Question: In my app, I display a check list using a 'ListView'. Every row in my check list is represented by a model, which is an object of the 'ChecklistenPunkt' class. There are three different types of rows:
1. a headline
2. an additional text
3. a question
The third type has two 'Buttons' in it which are linked by two 'OnClickListeners': The first 'Button' is for a positive answer, the second one for a negative answer. When the view is build, both of them are gray, indicating that this question is not yet answered. If the left 'Button'is clicked it turns green and the second one is getting a dark gray background. If the right 'Button' is clicked it turns red and the first one is getting a dark gray background. When a 'Button' is clicked the answering state is saved as an 'ChecklistenPunktStatus'. This is an 'Enum' which has three entries (okay, not okay, not answered).
Here is a little image of the 'Buttons' in three rows, showing the different states:

Here is my adapter code:
'''
public class ChecklisteAdapter extends ArrayAdapter<Object> {
private List<ChecklistenPunkt> list;
private SparseArray<ChecklistenPunktStatus> sparseArray;
private Context context;
public ChecklisteAdapter(Context context, List<ChecklistenPunkt> objects) {
super(context, 0);
list = objects;
sparseArray = new SparseArray<ChecklistenPunktStatus>();
for (int i = 0; i < list.size(); i++) {
sparseArray.put(i, ChecklistenPunktStatus.NICHT_SELEKTIERT);
}
this.context = context;
}
@Override
public int getCount() {
return list.size();
}
@Override
public ChecklistenPunkt getItem(int position) {
return list.get(position);
}
@Override
public int getItemViewType(int position) {
ChecklistenPunkt p = (ChecklistenPunkt) list.get(position);
return p.getTyp();
}
@Override
public int getViewTypeCount() {
return 3;
}
@Override
public View getView(final int position, View convertView, ViewGroup parent) {
View v = null;
int type = getItemViewType(position);
if (convertView == null) {
LayoutInflater inflater = (LayoutInflater) getContext().getSystemService(Context.LAYOUT_INFLATER_SERVICE);
final ViewHolder viewHolder = new ViewHolder();
switch (type) {
case Util.CHECKLISTE_FRAGE:
v = inflater.inflate(R.layout.pruefung_durchfuehren_list_item_frage, null);
viewHolder.nummer = (TextView) v.findViewById(R.id.check_nummer);
viewHolder.komponente = (TextView) v.findViewById(R.id.check_komponente);
viewHolder.funktion = (TextView) v.findViewById(R.id.check_funktion);
viewHolder.kriterium = (TextView) v.findViewById(R.id.check_kriterium);
viewHolder.erlaeuterung = (TextView) v.findViewById(R.id.check_erlaeuterung);
viewHolder.io = (Button) v.findViewById(R.id.button_i_o);
viewHolder.nio = (Button) v.findViewById(R.id.button_n_i_o);
viewHolder.io.setOnClickListener(new OnClickListener() {
@Override
public void onClick(View v) {
viewHolder.io.setBackgroundColor(Color.GREEN);
viewHolder.io.setEnabled(false);
viewHolder.nio.setBackgroundColor(Color.GRAY);
viewHolder.nio.setEnabled(true);
sparseArray.put(position, ChecklistenPunktStatus.IN_ORDNUNG);
}
});
viewHolder.nio.setOnClickListener(new OnClickListener() {
@Override
public void onClick(View v) {
viewHolder.nio.setBackgroundColor(Color.RED);
viewHolder.nio.setEnabled(false);
viewHolder.io.setBackgroundColor(Color.GRAY);
viewHolder.io.setEnabled(true);
sparseArray.put(position, ChecklistenPunktStatus.NICHT_IN_ORDNUNG);
}
});
ChecklistenPunktStatus status = sparseArray.get(position);
if (status == ChecklistenPunktStatus.IN_ORDNUNG) {
viewHolder.io.setBackgroundColor(Color.GREEN);
viewHolder.io.setEnabled(false);
viewHolder.nio.setBackgroundColor(Color.GRAY);
viewHolder.nio.setEnabled(true);
} else if (status == ChecklistenPunktStatus.NICHT_IN_ORDNUNG) {
viewHolder.nio.setBackgroundColor(Color.RED);
viewHolder.nio.setEnabled(false);
viewHolder.io.setBackgroundColor(Color.GRAY);
viewHolder.io.setEnabled(true);
} else if (status == ChecklistenPunktStatus.NICHT_SELEKTIERT) {
viewHolder.nio.setBackgroundColor(Color.parseColor("#cccccc"));
viewHolder.nio.setEnabled(true);
viewHolder.io.setBackgroundColor(Color.parseColor("#cccccc"));
viewHolder.io.setEnabled(true);
}
v.setTag(viewHolder);
break;
case Util.CHECKLISTE_UEBERSCHRIFT:
v = inflater.inflate(R.layout.pruefung_durchfuehren_list_item_head, null);
viewHolder.headline = (TextView) v.findViewById(R.id.check_headline);
viewHolder.headnummer = (TextView) v.findViewById(R.id.check_headnummer);
v.setTag(viewHolder);
break;
case Util.CHECKLISTE_ZUSATZTEXT:
v = inflater.inflate(R.layout.pruefung_durchfuehren_list_item_text, null);
viewHolder.text = (TextView) v.findViewById(R.id.check_text);
viewHolder.textnummer = (TextView) v.findViewById(R.id.check_textnummer);
v.setTag(viewHolder);
break;
default:
throw new IllegalArgumentException("ViewType " + type + " unbekannt!");
}
} else {
v = convertView;
}
ChecklistenPunkt clp = getItem(position);
ViewHolder viewHolder = (ViewHolder) v.getTag();
if (clp != null) {
switch (type) {
case Util.CHECKLISTE_FRAGE: {
viewHolder.nummer.setText(clp.getNummer());
viewHolder.komponente.setText(clp.getKomponente());
viewHolder.funktion.setText(clp.getFunktion());
viewHolder.kriterium.setText(clp.getKriterium());
viewHolder.erlaeuterung.setText(clp.getErlaeuterung());
ChecklistenPunktStatus status = sparseArray.get(position);
if (status == ChecklistenPunktStatus.IN_ORDNUNG) {
viewHolder.io.setBackgroundColor(Color.GREEN);
viewHolder.io.setEnabled(false);
viewHolder.nio.setBackgroundColor(Color.GRAY);
viewHolder.nio.setEnabled(true);
} else if (status == ChecklistenPunktStatus.NICHT_IN_ORDNUNG) {
viewHolder.nio.setBackgroundColor(Color.RED);
viewHolder.nio.setEnabled(false);
viewHolder.io.setBackgroundColor(Color.GRAY);
viewHolder.io.setEnabled(true);
} else if (status == ChecklistenPunktStatus.NICHT_SELEKTIERT) {
viewHolder.nio.setBackgroundColor(Color.parseColor("#cccccc"));
viewHolder.nio.setEnabled(true);
viewHolder.io.setBackgroundColor(Color.parseColor("#cccccc"));
viewHolder.io.setEnabled(true);
}
break;
}
case Util.CHECKLISTE_UEBERSCHRIFT: {
viewHolder.headline.setText(clp.getHeadline());
viewHolder.headnummer.setText(clp.getNummer());
break;
}
case Util.CHECKLISTE_ZUSATZTEXT: {
viewHolder.text.setText(Html.fromHtml(clp.getZusatz()));
viewHolder.textnummer.setText(clp.getNummer());
break;
}
default:
throw new IllegalArgumentException("ViewType " + type + " unbekannt!");
}
}
return v;
}
public SparseArray<ChecklistenPunktStatus> getSparseArray() {
return sparseArray;
}
static class ViewHolder {
protected TextView nummer;
protected TextView komponente;
protected TextView kriterium;
protected TextView funktion;
protected TextView erlaeuterung;
protected TextView text;
protected TextView textnummer;
protected TextView headline;
protected TextView headnummer;
protected Button io;
protected Button nio;
}
}
'''
EDIT:
When the 'convertView' is null, I create a new 'View' by inflating my layout. Then I create a new 'ViewHolder', find the different 'TextViews' and 'Buttons' according to the 'Views' 'viewType' and put them into the 'ViewHolder'. After that, I set this 'ViewHolder' as the tag of the 'View'. I distinguish according to the 'viewType' again and set the text and Listeners of the Views inside the 'ViewHolder'. Then I return the view.
When the 'convertView' is not null I reuse the View. I get the 'ViewHolder' with the 'getTag()' method, set the text and Button state according to the model class and return the view at the end of the method.
My problem is that the answering state is correctly saved in the 'SparseArray', but it is not displayed correctly. When I answer a question in the first rows of my list and then scroll down, answered questions appear at the end of the list. By scrolling up and down I can mess up the answering states completely. But while this is happening, the states in the sparseArray are always correct.
Am I missing something here?
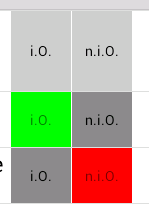
Answer: I suppose there is something wrong with the code. When you use the same cell and when the view is not null you should reuse the same holder and not the convertView. Something like that:
'''
ViewHolder viewHolder = new ViewHolder();
if (convertView == null) {
LayoutInflater inflater = (LayoutInflater) getContext().getSystemService(Context.LAYOUT_INFLATER_SERVICE);
.
.
.
}
else {
viewHolder = convertView.getTag();
}
'''